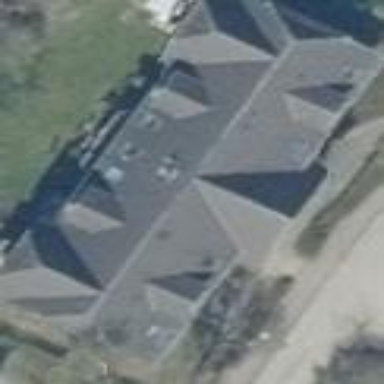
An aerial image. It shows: Half-hipped roof on apartment building.